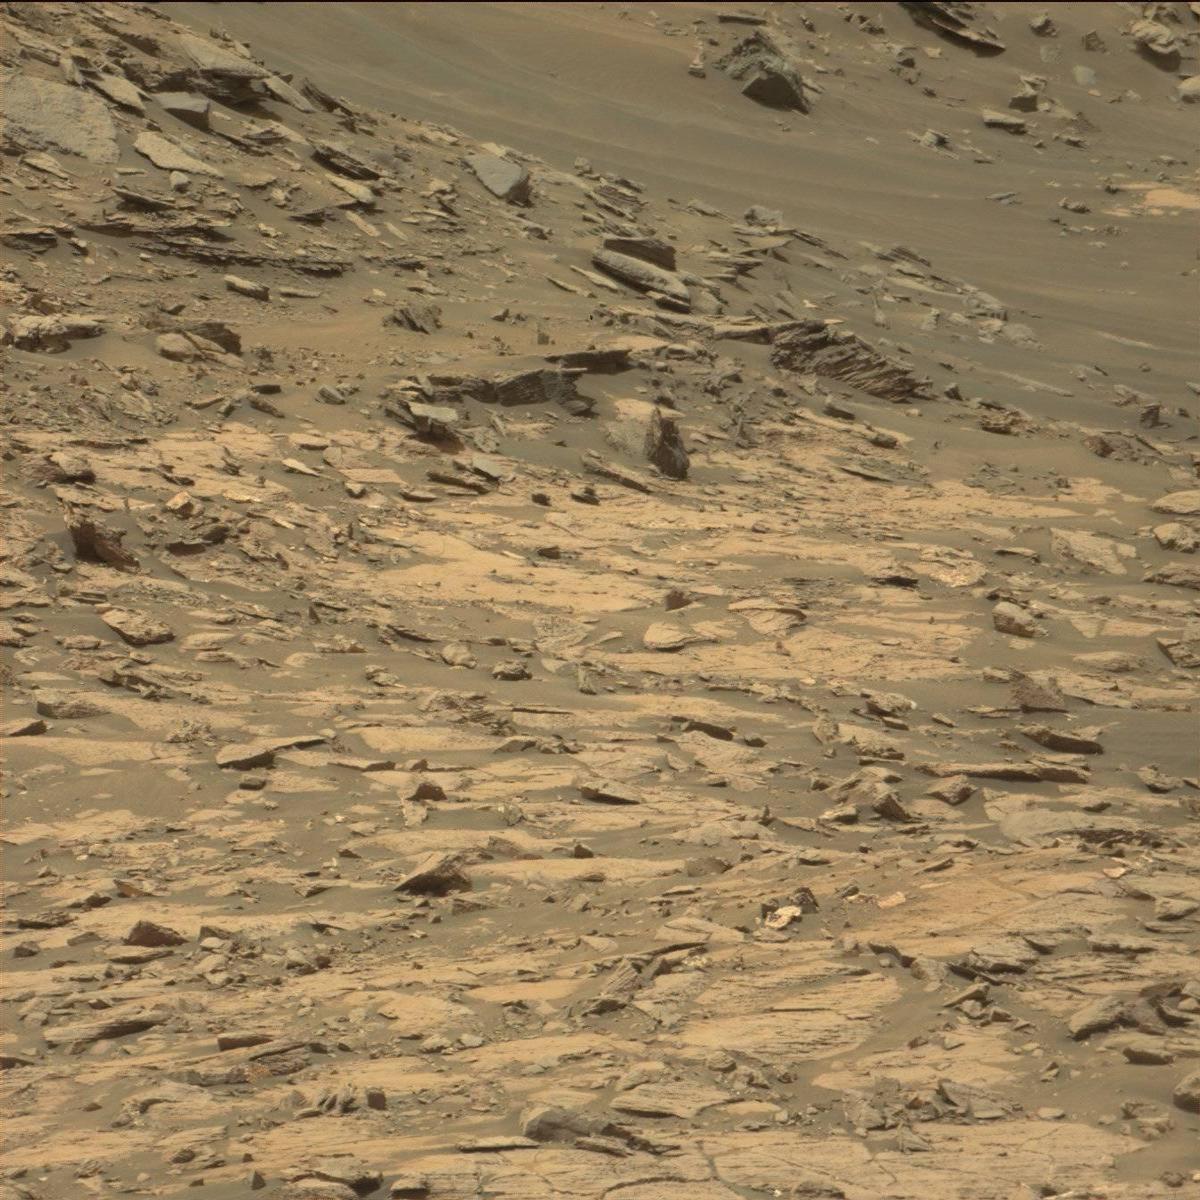
Terrain classes present: Bedrock, Rock, Sand / Soil